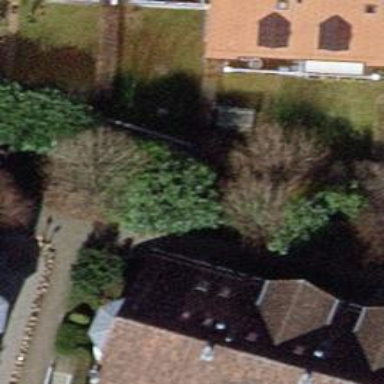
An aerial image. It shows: Hedge barrier.